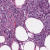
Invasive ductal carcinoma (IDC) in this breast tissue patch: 1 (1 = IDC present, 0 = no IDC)